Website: crate-barrel
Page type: account-dashboard
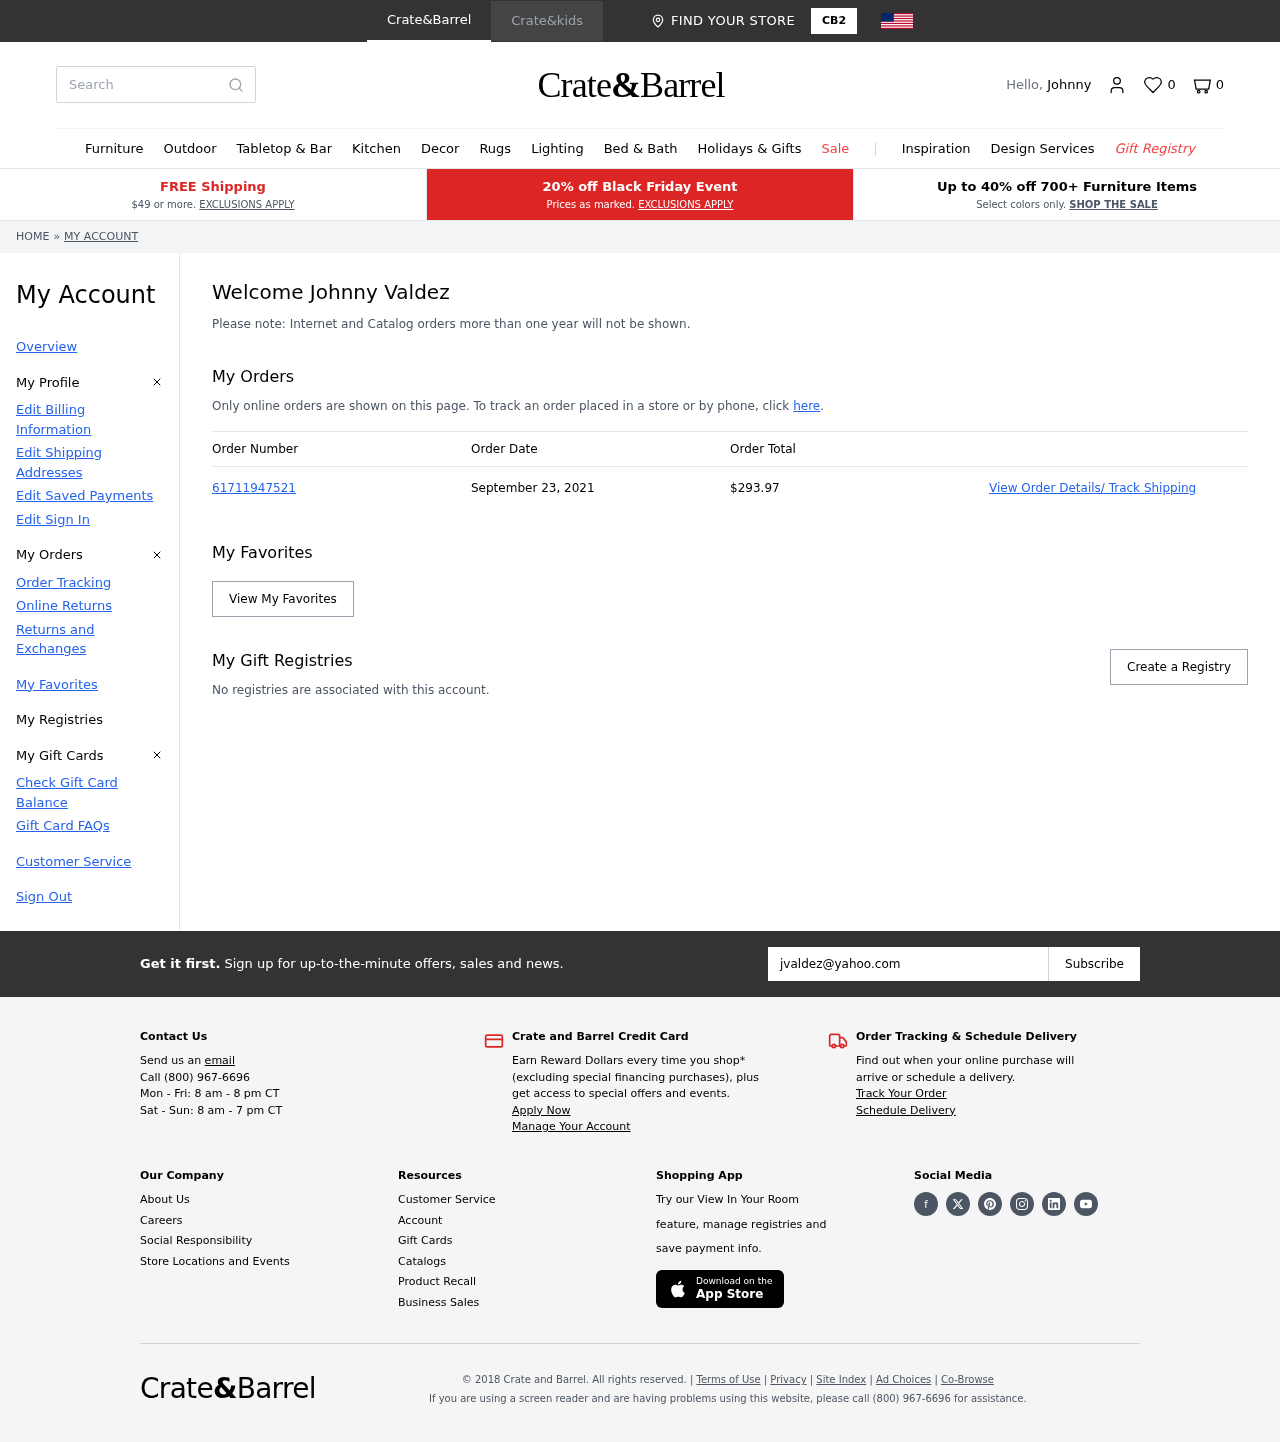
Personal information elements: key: PII_EMAIL
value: jvaldez@yahoo.com
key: PII_FIRSTNAME
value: Johnny
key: PII_FULLNAME
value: Johnny Valdez
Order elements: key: ORDER_NUM_ITEMS
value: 0
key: ORDER_NUMBER
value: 61711947521
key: ORDER_DATE
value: September 23, 2021
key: ORDER_TOTAL
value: $293.97
Search elements: key: HEADER_SEARCH
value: Search
Other elements: key: FAVORITES_COUNT
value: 0